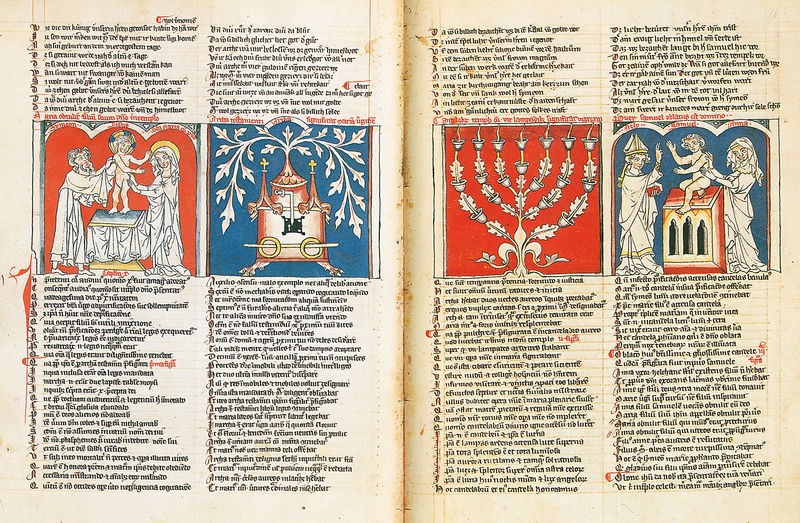
Titel: Codex Cremifanensis 243
Schlagwörter: blau, gelb, rot, bibel, geschichte, kind, schrift, spalten, leuchter, buch, religion, illustration, text, buchstaben, seiten, christus, jesus, mittelalter, heilige, maria, szenen, kandelaber, josef, buchmalerei, manuskript, darbringung